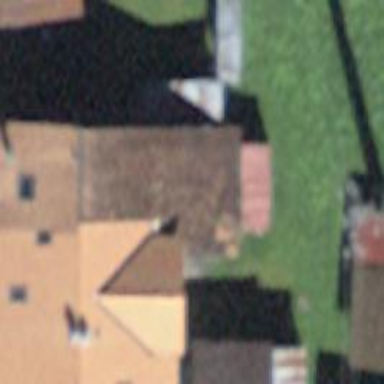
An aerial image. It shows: Farm building.